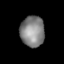
Tissue: lung
Cell type: Myeloid cells
Senescence score: 0.2337
Nuclear area (px): 725
Mean DAPI intensity: 131.617